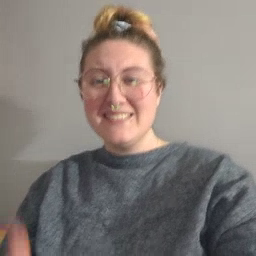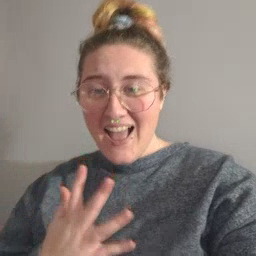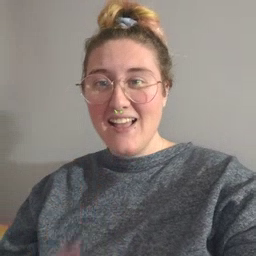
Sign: sad